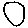
Label: circle